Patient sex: M
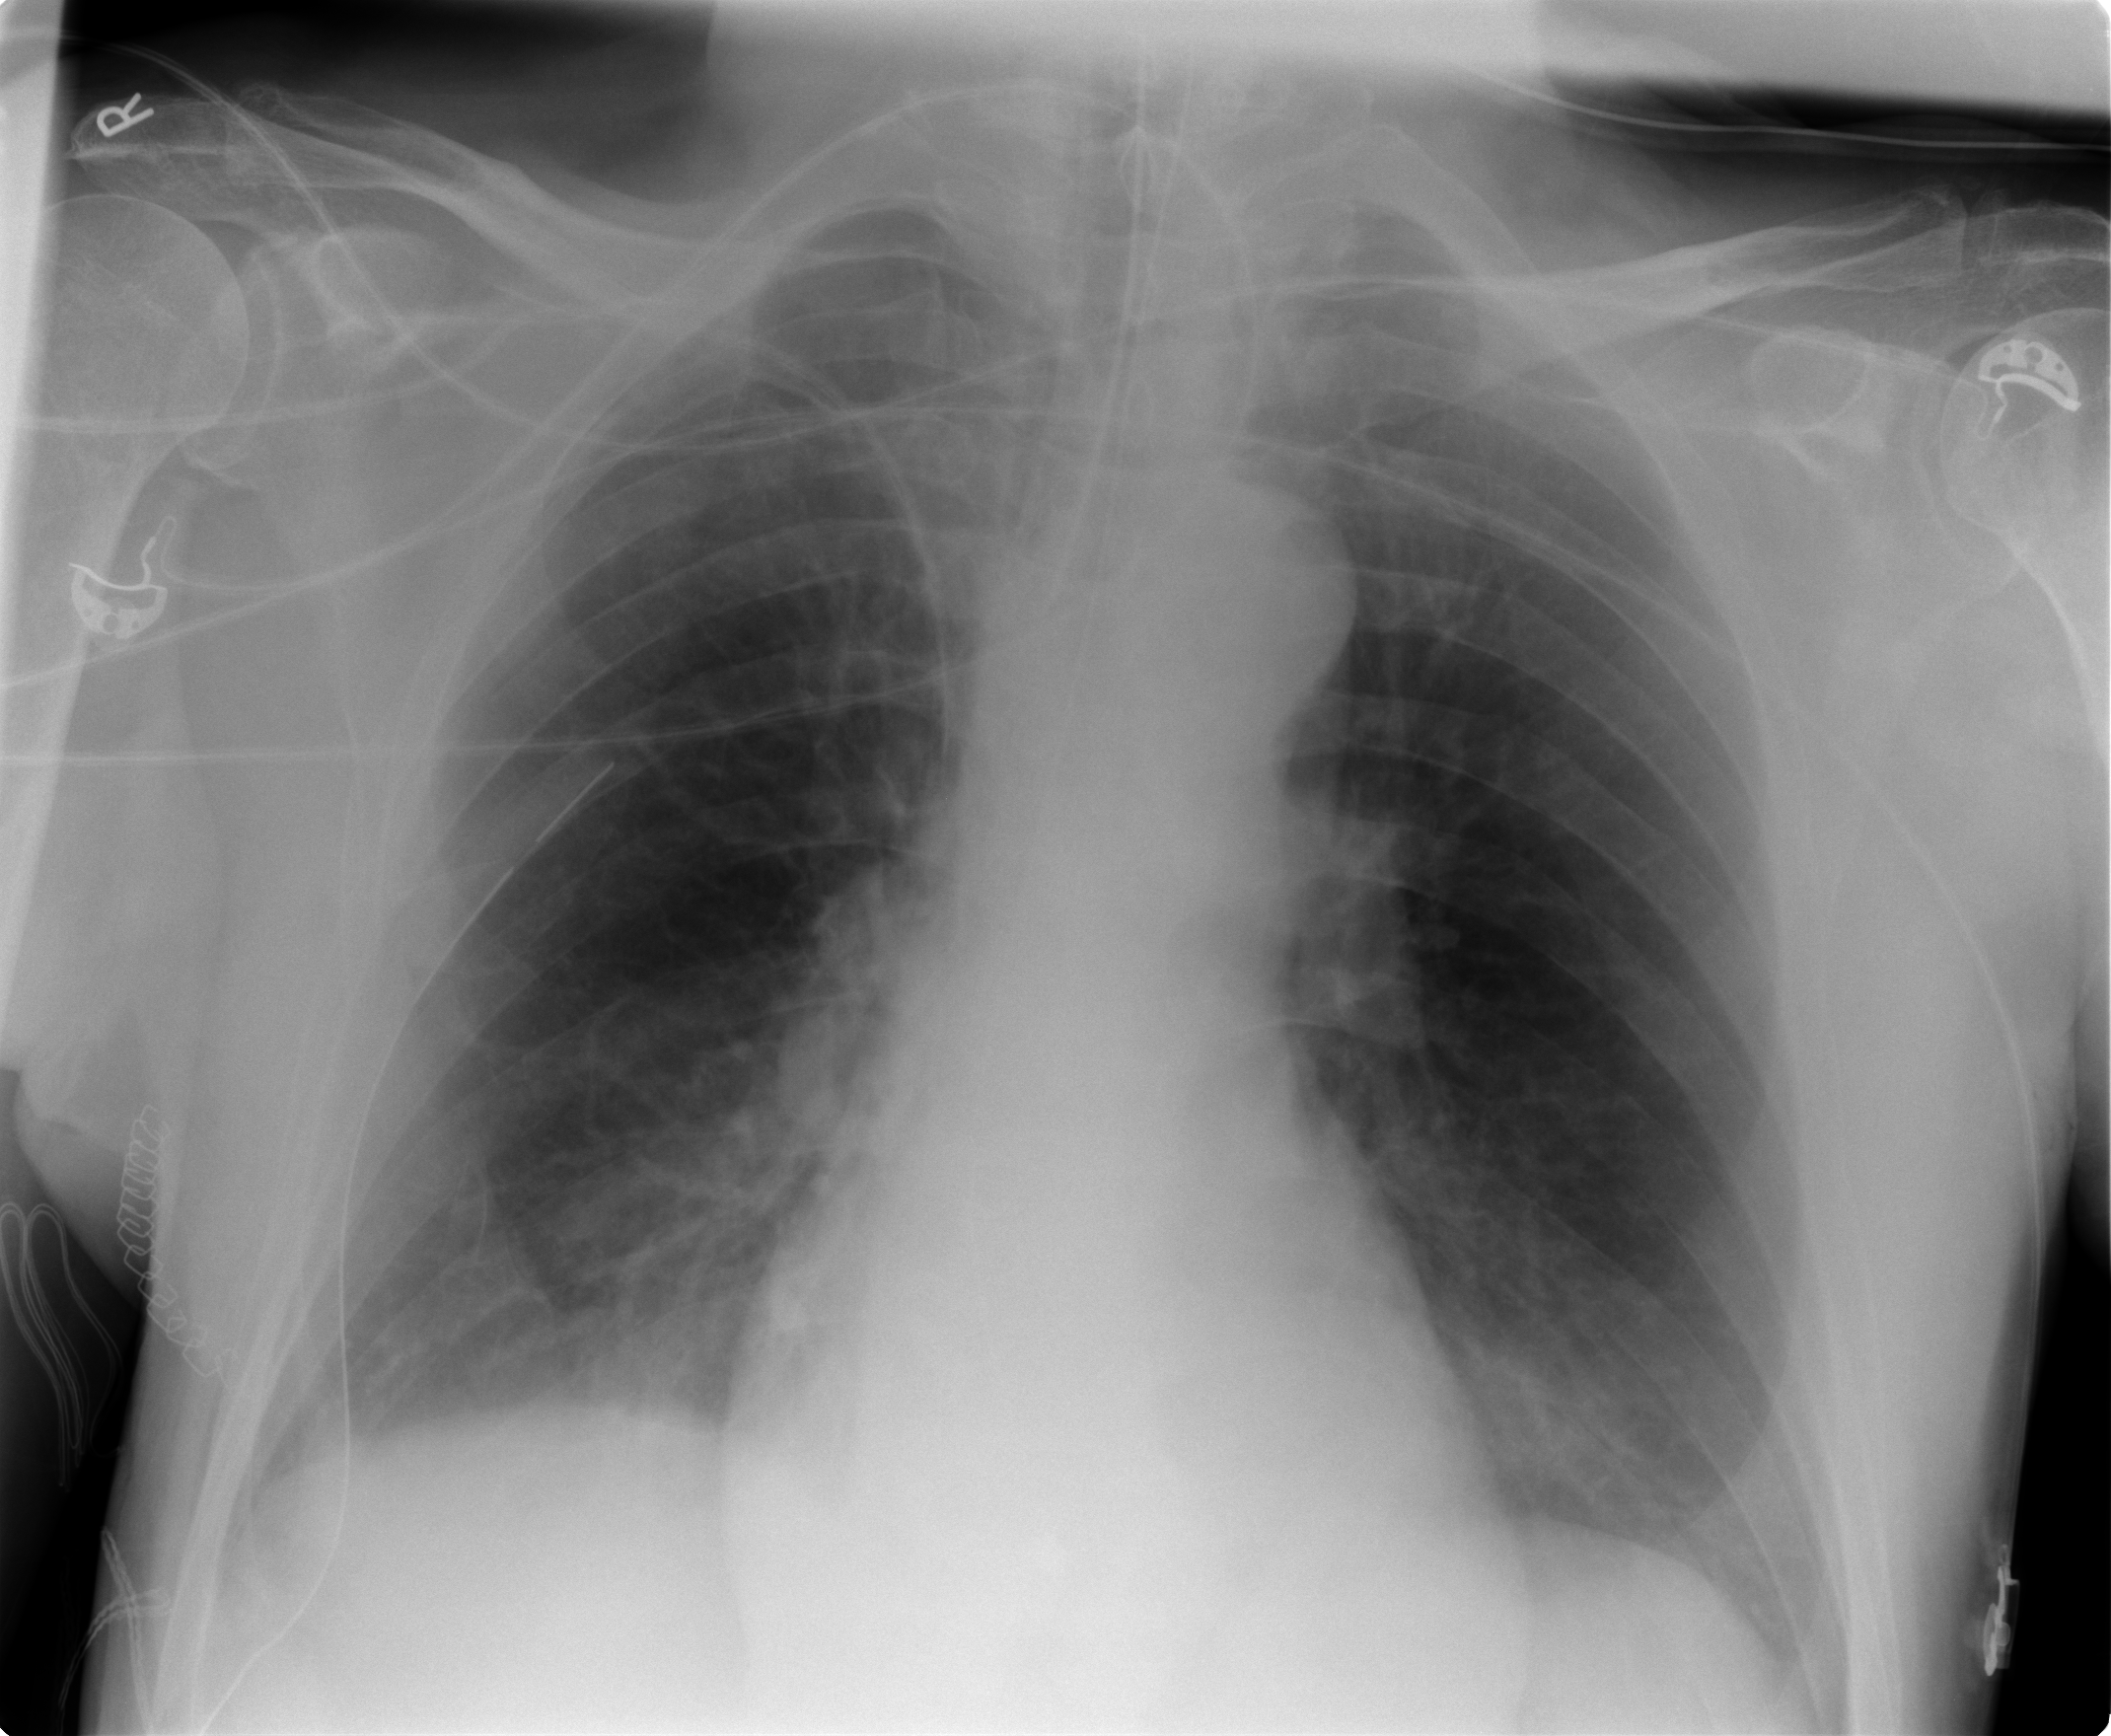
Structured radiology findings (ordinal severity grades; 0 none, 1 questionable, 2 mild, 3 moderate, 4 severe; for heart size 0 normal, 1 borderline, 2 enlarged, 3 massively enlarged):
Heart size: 0
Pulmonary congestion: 0
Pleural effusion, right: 0
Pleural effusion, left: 0
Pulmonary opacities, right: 0
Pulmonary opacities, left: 0
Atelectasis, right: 2
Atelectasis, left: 2